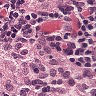
Metastatic tissue present: no